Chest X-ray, AP view. Patient: 14 years old, sex F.
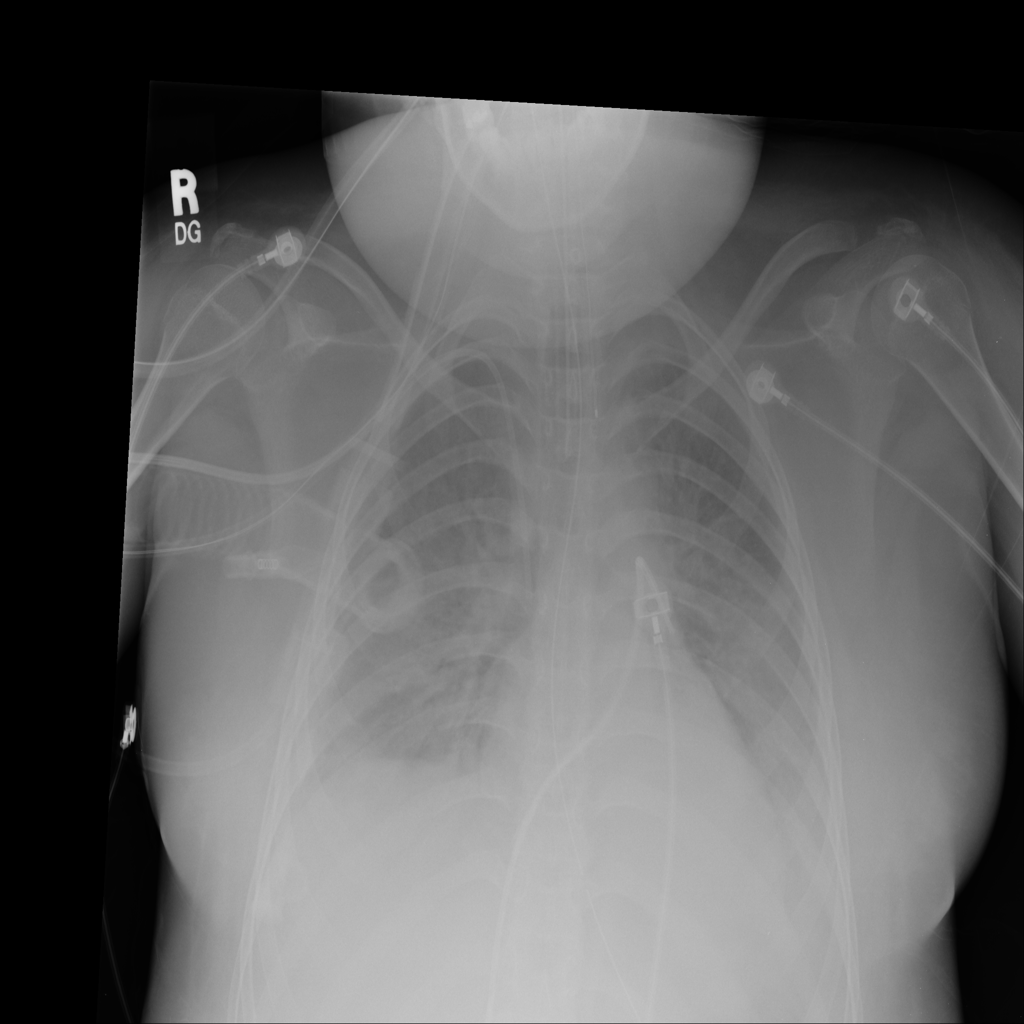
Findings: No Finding